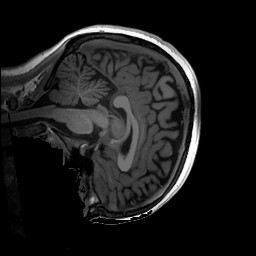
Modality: T1w
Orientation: sagittal
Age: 20
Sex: female